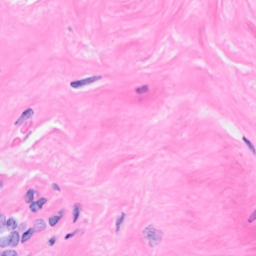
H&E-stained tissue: Breast